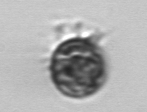
Label: Ciliophora